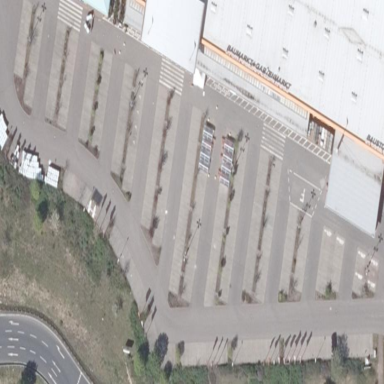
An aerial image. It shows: Parking area with surface.